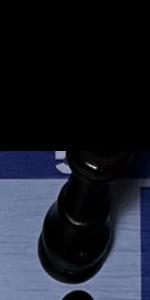
Label: King_Black